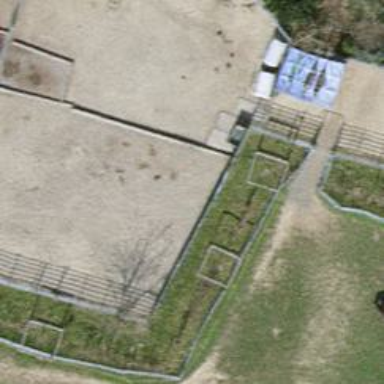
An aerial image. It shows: Gate.